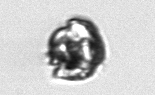
Label: Proterythropsis